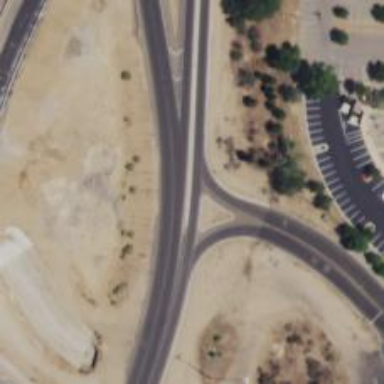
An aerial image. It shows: Primary link highway.